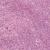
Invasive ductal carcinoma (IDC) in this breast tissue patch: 1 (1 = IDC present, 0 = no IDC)